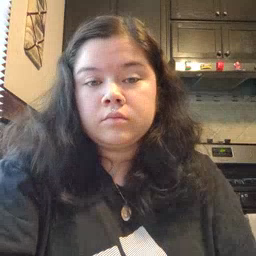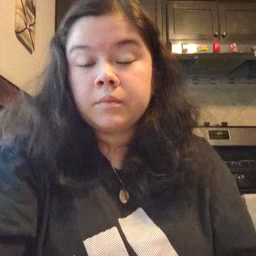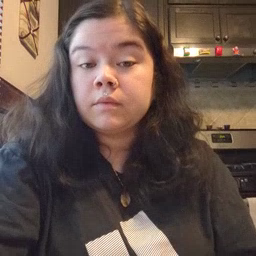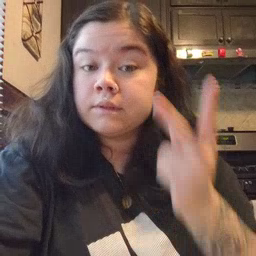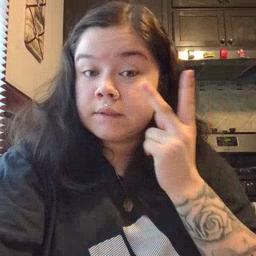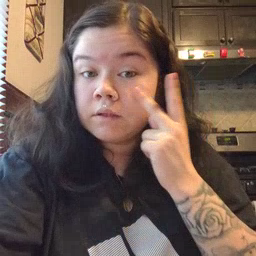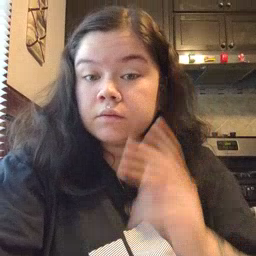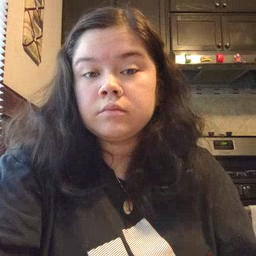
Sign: see